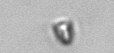
Label: Pyramimonas